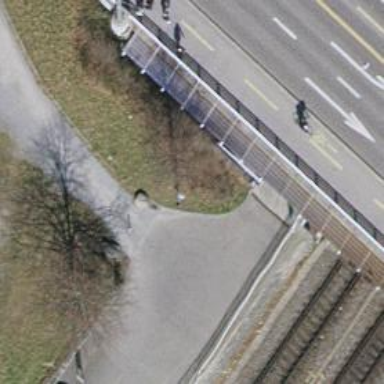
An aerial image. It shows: Bollard.